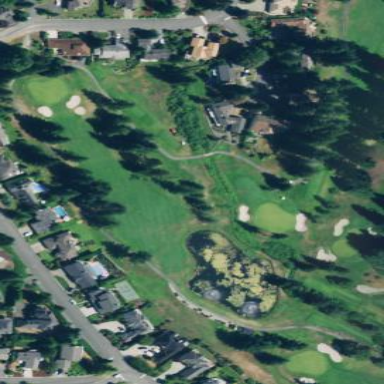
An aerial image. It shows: Water hazard in golf course. The hazard is natural water feature.